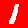
Digit: 1